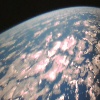
Label: cloud